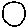
Label: circle